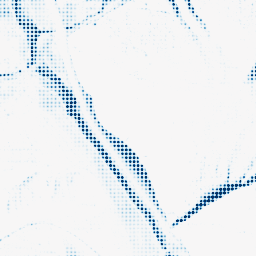
Category: morphological
Decomposition family: morphological_ellipse
Decomposition parameters: operation: closing
width: 10
height: 30
Upsampling method: sinc_hamming
Upsampling parameters: scale: 8
kernel_size: 4
Upsampling scale: 8